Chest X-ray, PA view. Patient: 6 years old, sex M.
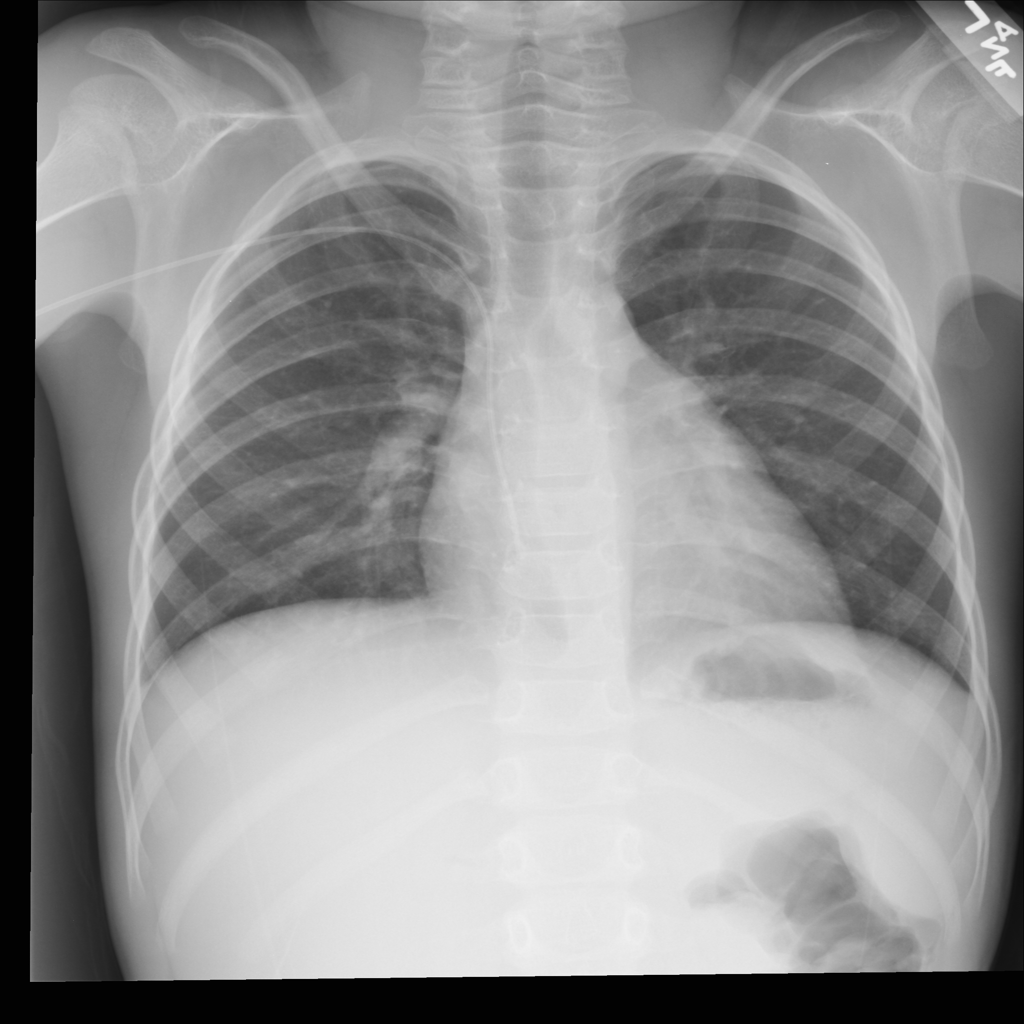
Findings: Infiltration